Question: I have a gridview BoundField that need to display values present in a string as such- without applying HTML formaatting and preserving multiple white spaces in between (just like how the textboxes behave)
I tried the following approaches but didn't work. How can we make it work like the way textboxes do?

'''
<form id="form1" runat="server">
<asp:TextBox ID="Textbox1" runat="server" EnableViewState="false"></asp:TextBox>
<asp:TextBox ID="Textbox2" runat="server" EnableViewState="false"></asp:TextBox>
<asp:TextBox ID="Textbox3" runat="server" EnableViewState="false"></asp:TextBox>
<asp:TextBox ID="Textbox4" runat="server" EnableViewState="false"></asp:TextBox>
<asp:GridView ID="GridView2" runat="server" AutoGenerateColumns="false">
<Columns>
<asp:BoundField DataField="Name" HeaderText="B" DataFormatString="<pre>{0}</pre>"
HtmlEncode="true" ItemStyle-BackColor="Gray" />
<asp:BoundField DataField="Name" HeaderText="D" HtmlEncode="true" ItemStyle-BackColor="Cyan" />
<asp:BoundField DataField="Name" HeaderText="E" ItemStyle-BackColor="Orange" />
<asp:BoundField DataField="Name" HeaderText="C" HtmlEncode="false" ItemStyle-BackColor="Teal" />
<asp:BoundField DataField="Name" HeaderText="A" DataFormatString="<pre>{0}</pre>"
HtmlEncode="false" ItemStyle-BackColor="Yellow" />
</Columns>
</asp:GridView>
</form>
'''
'''
protected void Page_Load(object sender, EventArgs e)
{
string selectedVal1 = "a b";
string selectedVal2 = "<br />";
string selectedVal3 = "<script 1>";
string selectedVal4 = "<script>";
this.Textbox1.Text = selectedVal1;
this.Textbox2.Text = selectedVal2;
this.Textbox3.Text = selectedVal3;
this.Textbox4.Text = selectedVal4;
DataTable table = new DataTable();
table.Columns.Add("Name", typeof(string));
table.Rows.Add(selectedVal1);
table.Rows.Add(selectedVal2);
table.Rows.Add(selectedVal3);
table.Rows.Add(selectedVal4);
GridView2.DataSource = table;
GridView2.DataBind();
}
'''
'''
<input name="Textbox1" type="text" value="a b" id="Textbox1" />
<input name="Textbox2" type="text" value="&lt;br />" id="Textbox2" />
<input name="Textbox3" type="text" value="&lt;script 1>" id="Textbox3" />
<input name="Textbox4" type="text" value="&lt;script>" id="Textbox4" />
<div>
<table cellspacing="0" rules="all" border="1" id="GridView2" style="border-collapse:collapse;">
<tr>
<th scope="col">B</th><th scope="col">D</th><th scope="col">E</th><th scope="col">C</th><th scope="col">A</th>
</tr><tr>
<td style="background-color:Gray;">&lt;pre&gt;a b&lt;/pre&gt;</td><td style="background-color:Cyan;">a b</td><td style="background-color:Orange;">a b</td><td style="background-color:Teal;">a b</td><td style="background-color:Yellow;"><pre>a b</pre></td>
</tr><tr>
<td style="background-color:Gray;">&lt;pre&gt;&lt;br /&gt;&lt;/pre&gt;</td><td style="background-color:Cyan;">&lt;br /&gt;</td><td style="background-color:Orange;">&lt;br /&gt;</td><td style="background-color:Teal;"><br /></td><td style="background-color:Yellow;"><pre><br /></pre></td>
</tr><tr>
<td style="background-color:Gray;">&lt;pre&gt;&lt;script 1&gt;&lt;/pre&gt;</td><td style="background-color:Cyan;">&lt;script 1&gt;</td><td style="background-color:Orange;">&lt;script 1&gt;</td><td style="background-color:Teal;"><script 1></td><td style="background-color:Yellow;"><pre><script 1></pre></td>
</tr><tr>
<td style="background-color:Gray;">&lt;pre&gt;&lt;script&gt;&lt;/pre&gt;</td><td style="background-color:Cyan;">&lt;script&gt;</td><td style="background-color:Orange;">&lt;script&gt;</td><td style="background-color:Teal;"><script></td><td style="background-color:Yellow;"><pre><script></pre></td>
</tr>
</table>
</div>
'''
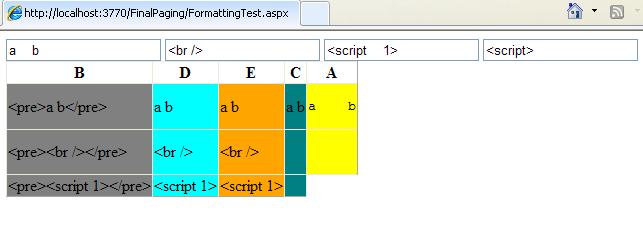
Answer: I used the following C# code in RowDataBound event
'''
e.Row.Cells[(int)logDescriptionIndex].Text =
e.Row.Cells[(int)logDescriptionIndex].Text.Replace(" ", " ");
'''
Please note the following
1. Do not apply it on header row
2. Don not apply it on table cells that has further formatting (for example Date Formatting) that can have spaces on formatting
Note: Following is based on another grid view; not for the gridview in question. Minor changes required to work with the gridview in question
'''
protected void SearchLogsGridRowDataBound(object sender, GridViewRowEventArgs e)
{
if (e != null)
{
if (e.Row.RowType == DataControlRowType.Header)
{
if (logDescriptionIndex == null)
{
int index = 0;
foreach (TableCell cell in e.Row.Cells)
{
if (cell.Controls[0] != null)
{
if (String.Equals(((LinkButton)(cell.Controls[0])).Text.Trim(), UIConstants.LogDescriptionHeader))
{
logDescriptionIndex = index;
}
}
index++;
}
}
}
if (e.Row.RowType == DataControlRowType.DataRow)
{
if (logDescriptionIndex != null)
{
// Replace white spaces with HTML space.
// This is to handle multiple white spaces between two characters
e.Row.Cells[(int)logDescriptionIndex].Text = e.Row.Cells[(int)logDescriptionIndex].Text.Replace(" ", " ");
}
}
}
}
'''